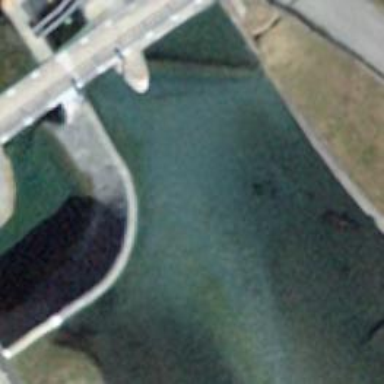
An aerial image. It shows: Dam along waterway.